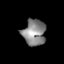
Tissue: skin
Cell type: Others
Senescence score: 0.2818
Nuclear area (px): 585
Mean DAPI intensity: 133.6